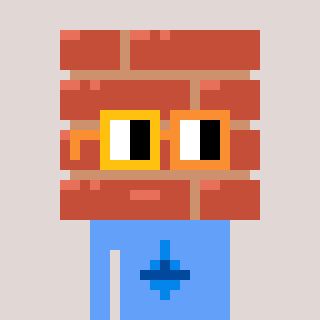
a pixel art character with square yellow and orange glasses, a wall-shaped head and a blue-colored body on a warm background